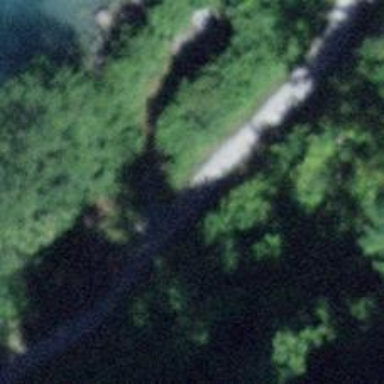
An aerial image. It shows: Rocky path.